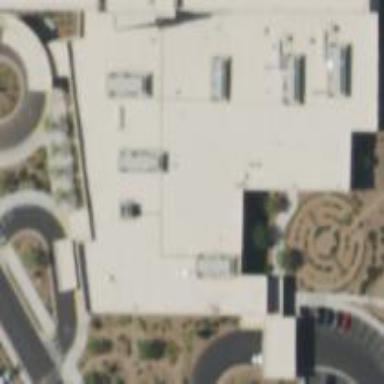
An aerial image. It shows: Hospital building.